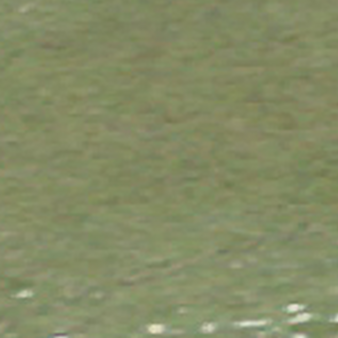
Label: other